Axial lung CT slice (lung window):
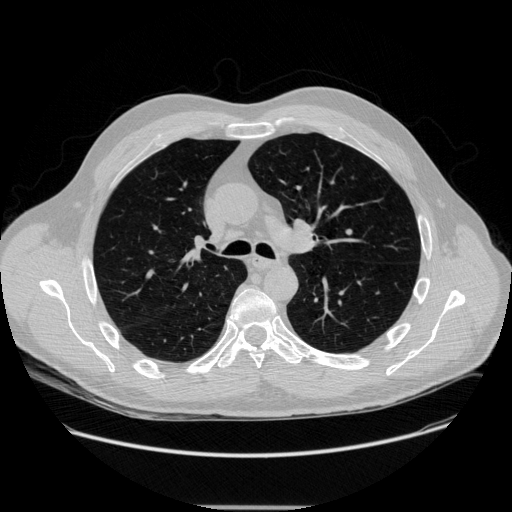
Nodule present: no